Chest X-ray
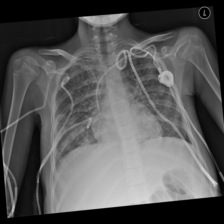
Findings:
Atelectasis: negative
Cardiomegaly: negative
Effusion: positive
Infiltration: positive
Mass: negative
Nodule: positive
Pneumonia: negative
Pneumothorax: negative
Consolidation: negative
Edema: negative
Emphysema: negative
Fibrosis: negative
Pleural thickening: negative
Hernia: negative